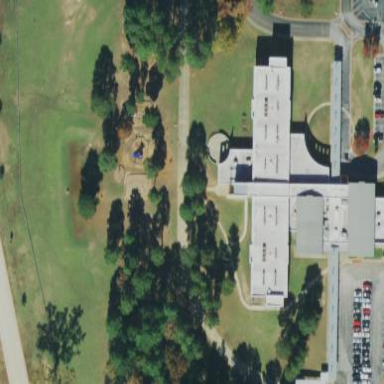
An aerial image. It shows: School building.